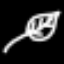
Label: leaf